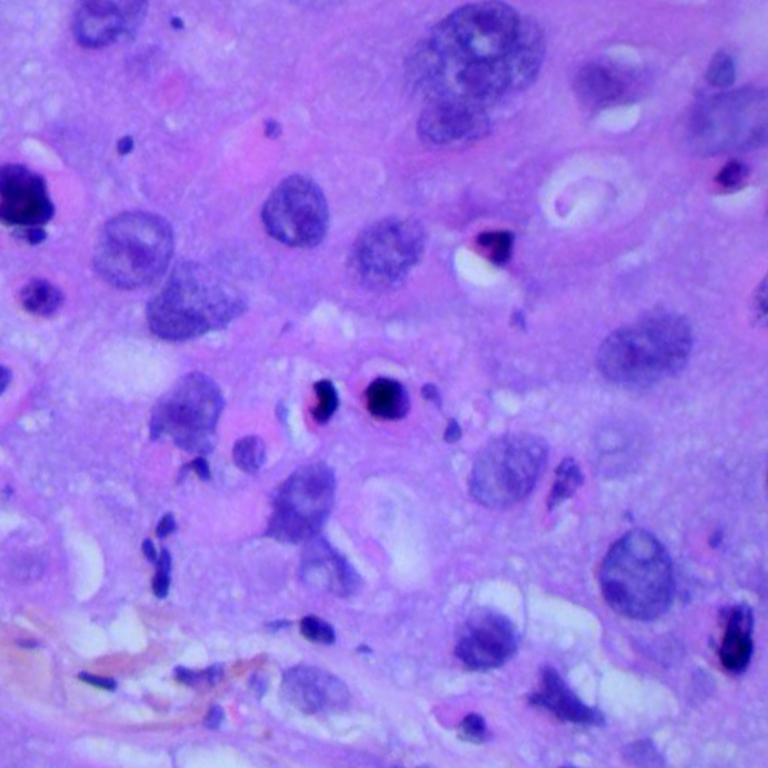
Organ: lung
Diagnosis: squamous carcinomas